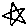
Label: star